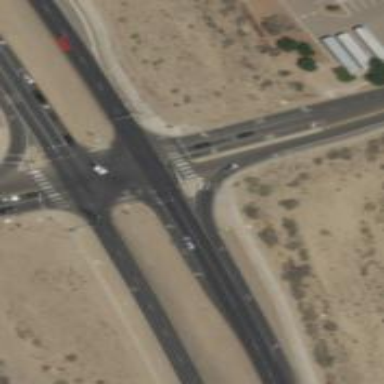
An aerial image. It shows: Marked road crossing.